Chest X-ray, PA view. Patient: 45 years old, sex M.
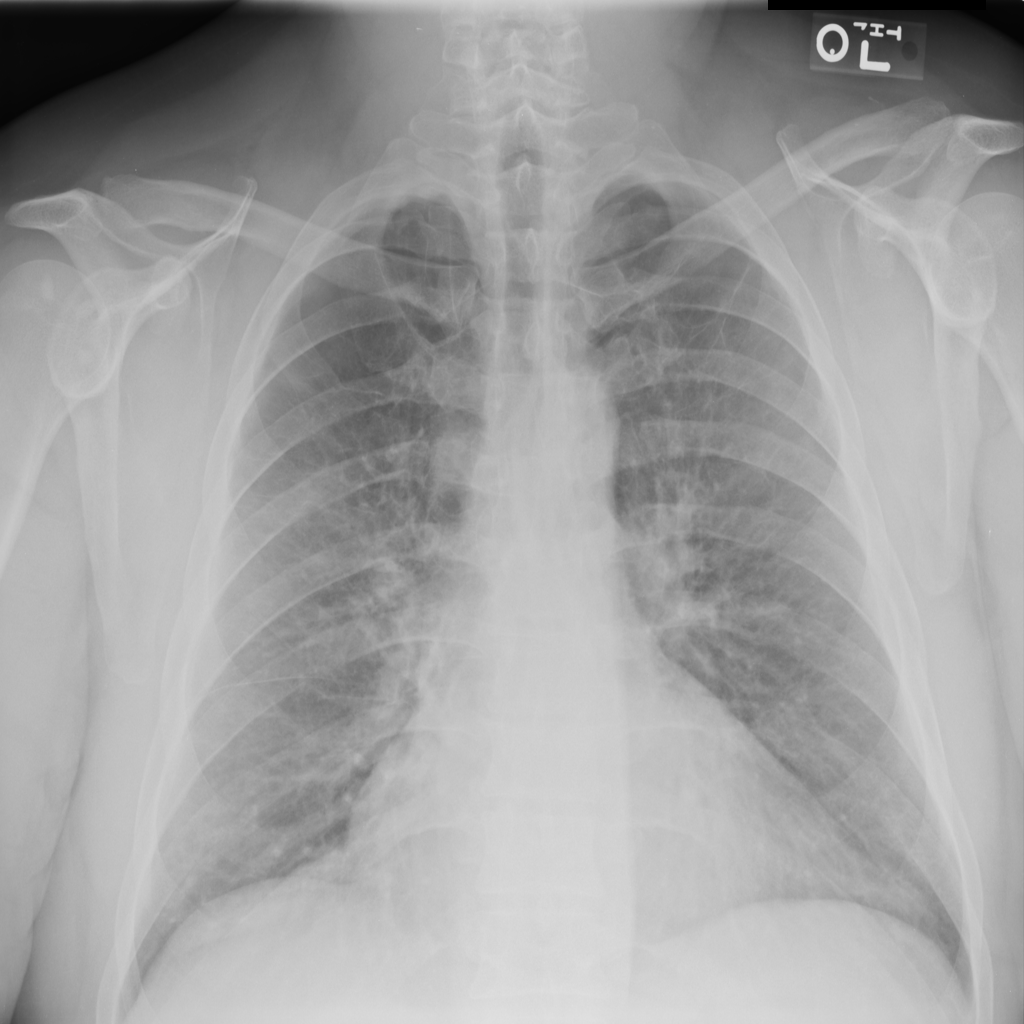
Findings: No Finding